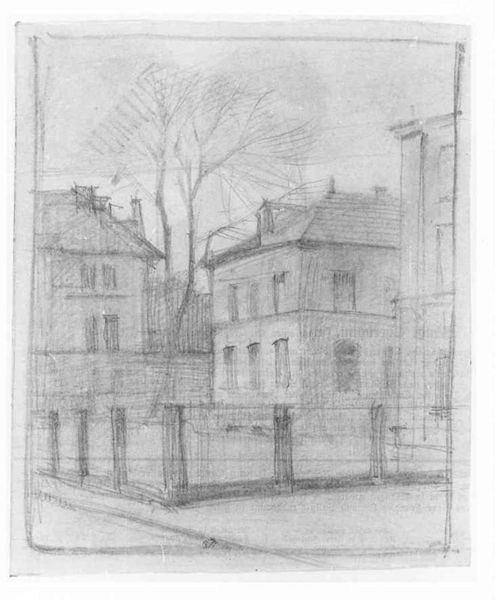
Titel: Hof des Bismarck-Gymnasiums in Karlsruhe
Künstler: Alexander Kanoldt
Standort: Karlsruhe
Institution: Staatliche Kunsthalle Karlsruhe
Schlagwörter: baum, himmel, schatten, weiß, wolken, bäume, grob, landschaft, stadt, äste, fenster, grau, hell, licht, mitte, pfeiler, schwarz, skizze, strasse, säulen, zeichnung, dach, gebäude, haus, park, rasen, weg, wiese, zaun, hochformat, alt, architektur, blass, rahmen, signatur, ast, häuser, stamm, zweige, gitter, blatt, zart, kamin, kamine, schornstein, garten, deutschland, papier, ecke, ansicht, fassade, fassaden, perspektive, türen, schule, studie, dorf, dächer, giebel, mauer, schornsteine, kahl, linien, gartenzaun, herbst, hof, winter, platz, pilaster, rand, geländer, menschenleer, striche, tor, pfosten, erker, berlin, buch, stockwerk, linie, kohle, gauben, kreuzung, schraffur, radierung, gehweg, schwarzweiß, strich, bleistift, entwurf, reduziert, stift, bleistiftzeichnung, geometrisch, gesims, diffus, walmdach, siedlung, hochkant, etagen, gaube, grundstück, zaunpfahl, leicht, locker, zeichnun, klassik, stockwerke, weise, ungenau, zeichung, graphit, lisene, bauskizze, zweistöckig, first, strichzeichnung, straßenrand, vorgarten, häuserblock, herrenhäuser, eckansicht, dachwohnung, einzäunung, stadtleben, ziechnung, dach dächer, perspektiv, 1900, 1890, 19, 20, weindach, zaunstützen